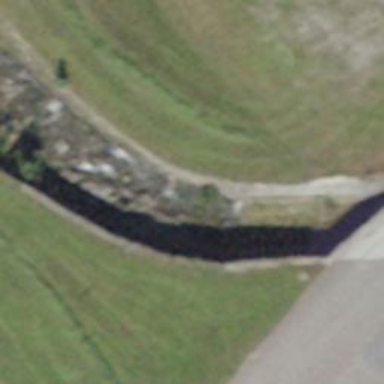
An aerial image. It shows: Retaining wall.